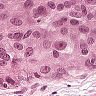
Metastatic tissue present: yes